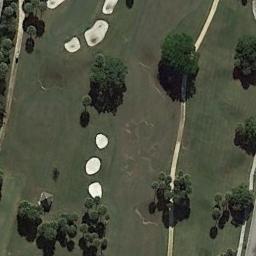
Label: golf_course